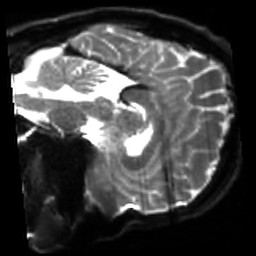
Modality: sbref
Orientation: sagittal
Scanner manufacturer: siemens
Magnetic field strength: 3 T
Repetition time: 4 s
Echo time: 0.0594 s